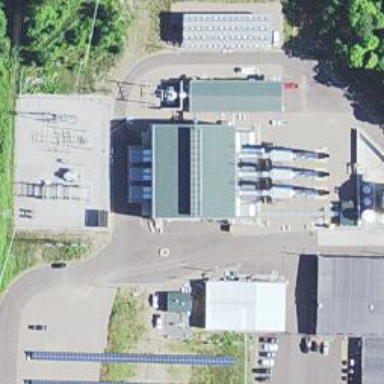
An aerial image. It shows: Gas-powered generator.